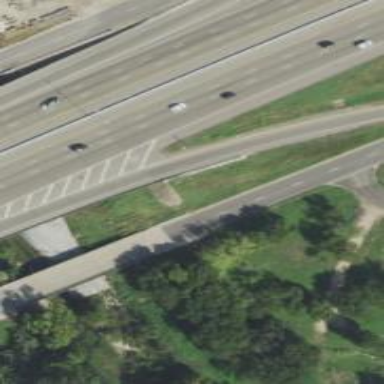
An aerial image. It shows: Secondary road with frontage road and bridge.